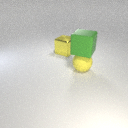
large green rubber cube above large yellow rubber sphere